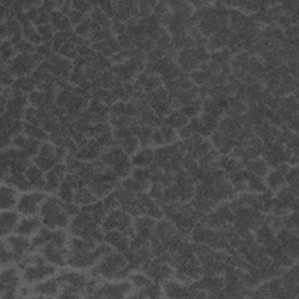
Label: frost